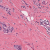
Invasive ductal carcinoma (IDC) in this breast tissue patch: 1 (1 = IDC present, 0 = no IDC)